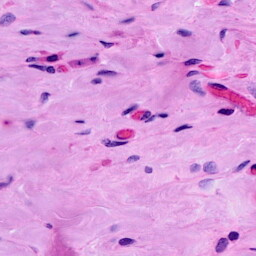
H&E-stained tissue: Breast